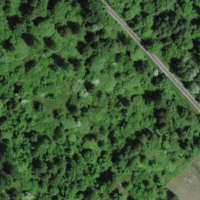
EUNIS habitat code: 25
Species observed at this site:
Milvus migrans